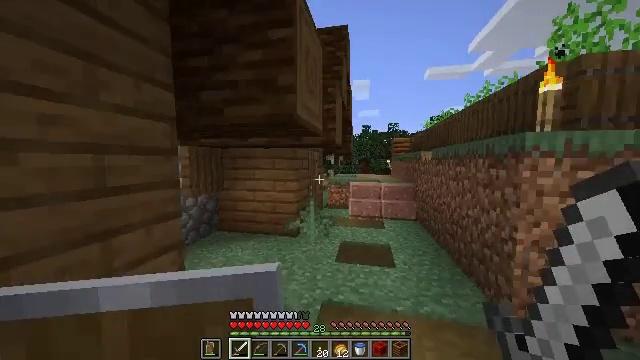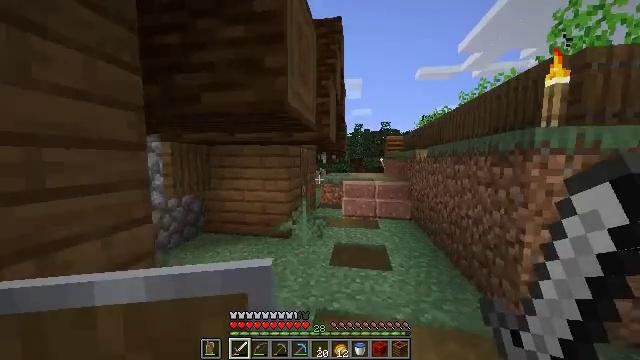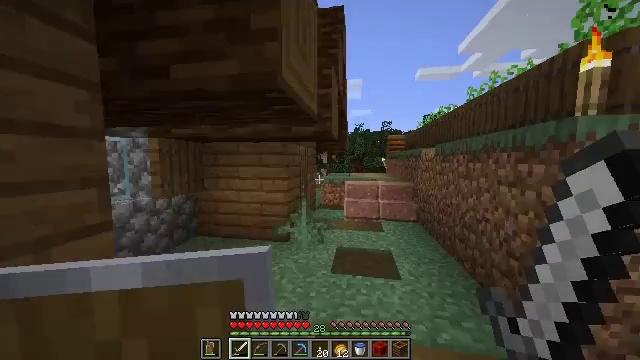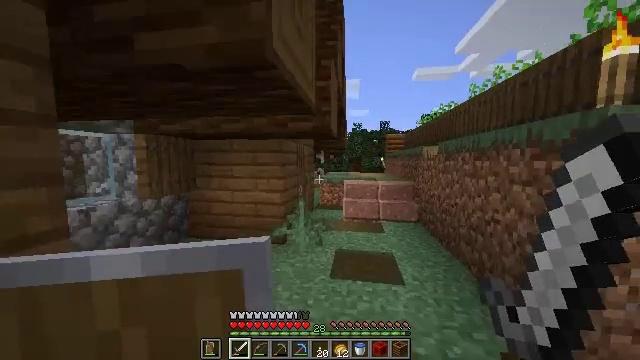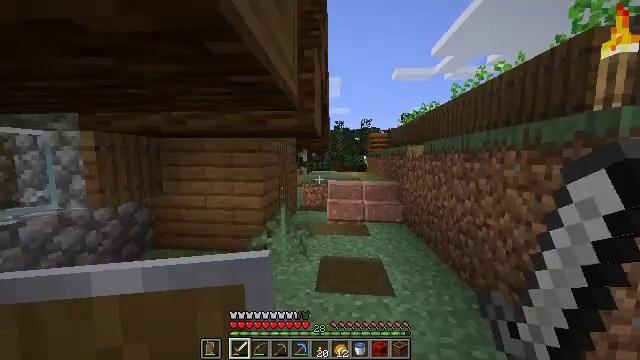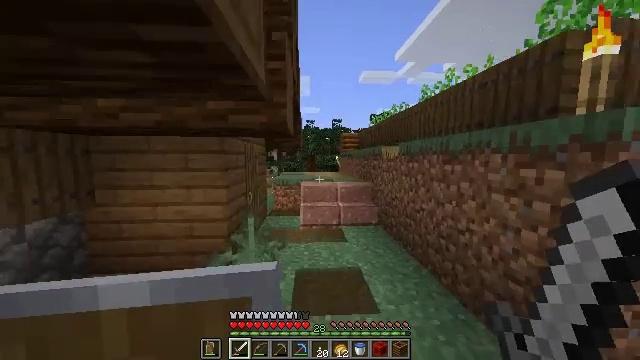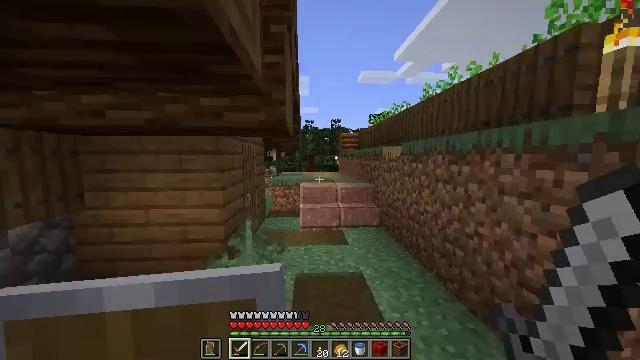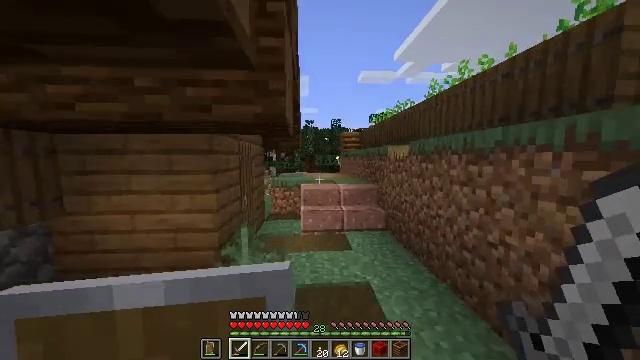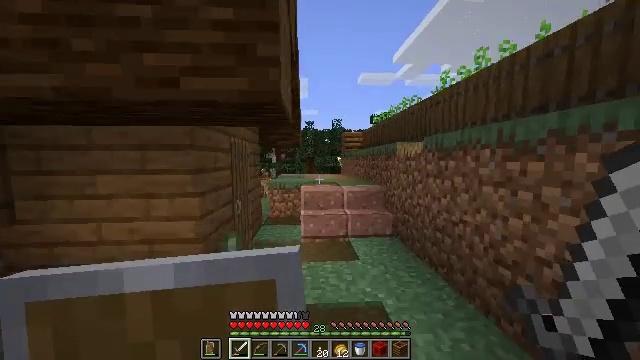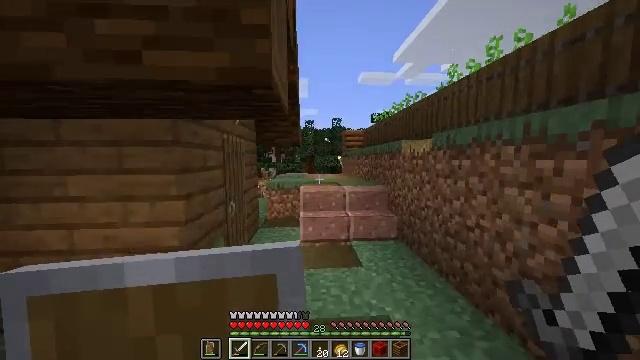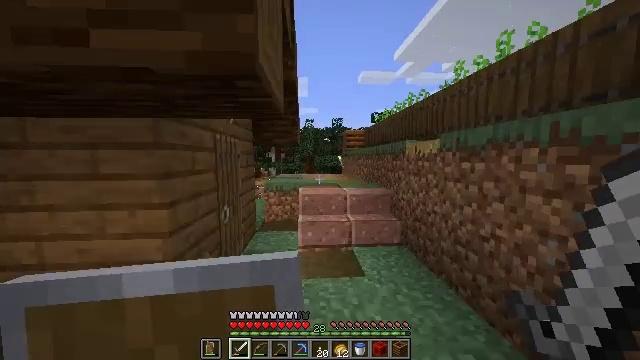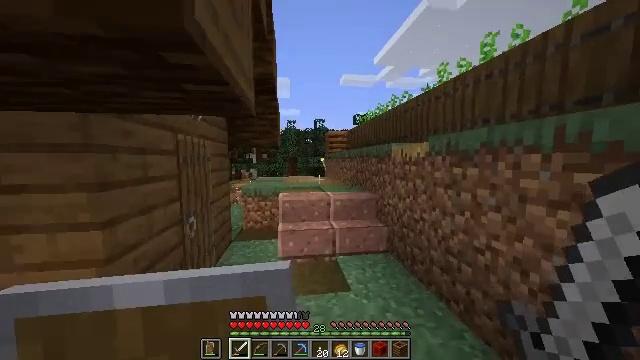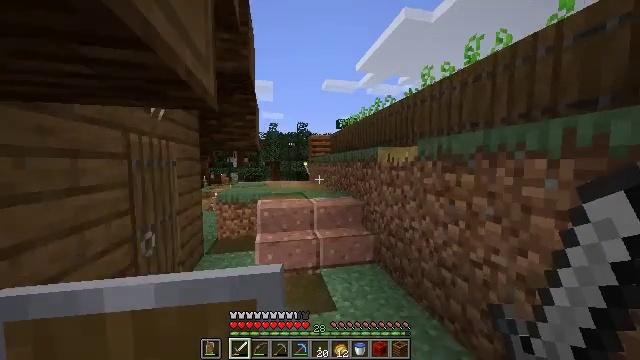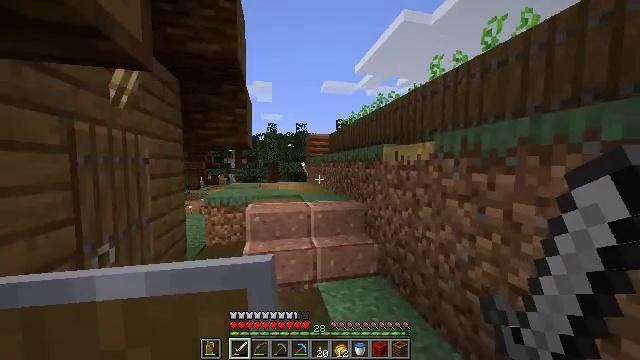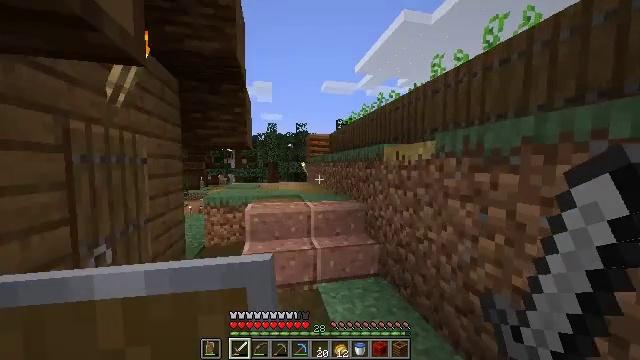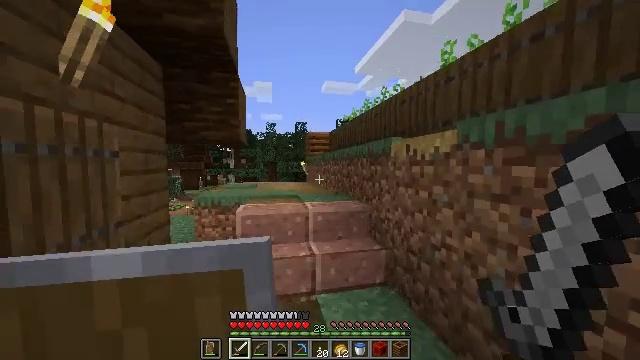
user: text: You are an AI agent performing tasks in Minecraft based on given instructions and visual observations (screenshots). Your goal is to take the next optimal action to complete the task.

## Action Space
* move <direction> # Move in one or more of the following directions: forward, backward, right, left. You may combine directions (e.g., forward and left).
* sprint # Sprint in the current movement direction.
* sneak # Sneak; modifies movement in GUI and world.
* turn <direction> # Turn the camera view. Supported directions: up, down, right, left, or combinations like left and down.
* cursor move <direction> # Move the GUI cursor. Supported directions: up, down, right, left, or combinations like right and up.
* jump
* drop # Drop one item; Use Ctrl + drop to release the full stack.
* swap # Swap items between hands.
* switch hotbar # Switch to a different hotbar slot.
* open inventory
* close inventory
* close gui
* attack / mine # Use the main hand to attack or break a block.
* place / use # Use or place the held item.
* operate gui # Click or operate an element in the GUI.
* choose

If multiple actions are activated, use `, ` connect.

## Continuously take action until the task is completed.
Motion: motion action
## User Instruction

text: Collect wheat crops.
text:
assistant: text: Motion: move forward, turn right
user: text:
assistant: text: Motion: move forward
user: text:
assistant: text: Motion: move forward, sprint
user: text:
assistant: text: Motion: move forward, sprint, turn right
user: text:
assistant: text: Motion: move forward, sprint, turn right
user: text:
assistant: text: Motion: move forward
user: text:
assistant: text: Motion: move forward
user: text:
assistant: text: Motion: move forward
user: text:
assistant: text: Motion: move forward
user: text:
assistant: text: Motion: move forward
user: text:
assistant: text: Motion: move forward, turn right
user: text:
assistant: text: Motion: move forward, turn right and up
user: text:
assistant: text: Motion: move forward
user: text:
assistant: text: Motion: move forward
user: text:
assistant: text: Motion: move forward
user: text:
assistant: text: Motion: move forward
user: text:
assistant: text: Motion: move forward
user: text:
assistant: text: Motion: move forward, turn left
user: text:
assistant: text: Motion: move forward, turn left
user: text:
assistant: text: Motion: move forward, turn left
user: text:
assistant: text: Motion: move forward, turn left
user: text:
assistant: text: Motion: move forward
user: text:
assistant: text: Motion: move forward, turn left
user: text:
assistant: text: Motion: move forward, turn left
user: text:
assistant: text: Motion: move forward, sprint, turn left
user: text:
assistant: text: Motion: move forward, sprint, turn left
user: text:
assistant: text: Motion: move forward
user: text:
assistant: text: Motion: move forward
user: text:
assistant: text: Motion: move forward
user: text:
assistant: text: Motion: move forward